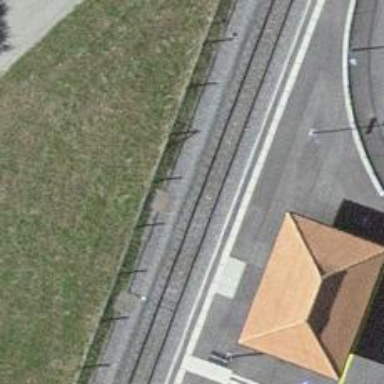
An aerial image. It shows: Light rail stop position on the railway.